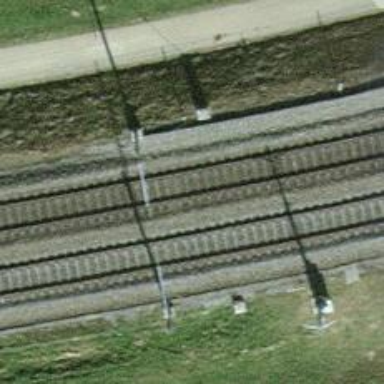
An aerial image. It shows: Single-track electrified railway with contact line.